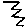
Label: zigzag